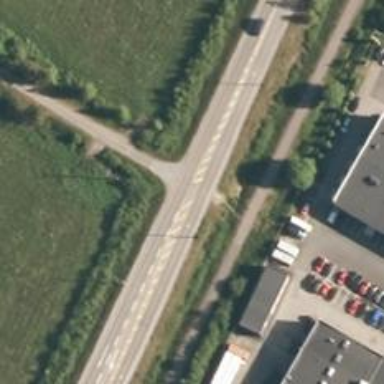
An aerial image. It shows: Secondary road with asphalt surface.